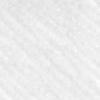
Label: no_change